Question: '''
using Visual.Web.Developer.2010.Express;
using SQL.Server.Management.Studio.2008.R2;
'''
What I'm ultimately trying to do is update a sql database..
I'm stuck at this step.. I've got my webpage to print the sqldatabase content into a div.. Right now, I'm trying to put some content into a textbox. But whenever I debug, it's throwing me this error. Stuck at this part, please shine some light on my situation.
Also.. Am I going the right way with this? Is there a more effective method of doing this? Opinions and links to good tutorials/walkthroughs would be appreciated too! Thanks in advance.
My html
'''
<input runat="server" class="hexen" id="investigate1"/><br />
<input type="text" class="hexen" id="investigate2"/><br />
<input type="text" class="hexen" id="investigate3"/><br />
<input type="text" class="hexen" id="investigate4"/><br />
<input type="text" class="hexen" id="investigate5"/><br />
<asp:Button ID="Button1" runat="server" Text="Button" onclick="Button1_Click" />
'''
My C#
'''
using System;
using System.Data;
using System.Data.SqlClient;
using System.Drawing;
using System.Collections.Generic;
using System.Configuration;
using System.Linq;
using System.Web;
using System.Web.UI;
using System.Web.UI.WebControls;
using System.Web.Services;
namespace WebApplication1
{
public partial class Default1 : System.Web.UI.Page
{
protected void SimpleRead(object sender, EventArgs e)
{
}
protected void Button1_Click(object sender, EventArgs e)
{
SqlConnection conn = new SqlConnection("Data Source=AZUES-336\JDOESQLSERVER;Initial Catalog=Northwind;Integrated Security=SSPI");
SqlDataReader rdr = null;
try
{
conn.Open();
SqlCommand cmd = new SqlCommand("select * from Customers", conn);
rdr = cmd.ExecuteReader();
if (rdr.Read())
{
investigate1.Text = rdr.GetValue(0).ToString;//Presumably where the error is happening
}
}
finally
{
if (rdr != null)
{ rdr.Close(); }
if (conn != null)
{ conn.Close(); }
}
}
}
}
'''
@Seany84
Default.aspx
'''
<%@ Page Title="Home Page" Language="C#" MasterPageFile="~/Site.master" AutoEventWireup="true"
CodeBehind="Default.aspx.cs" Inherits="WebApplication1.Default1" %>
<asp:Content ID="HeaderContent" runat="server" ContentPlaceHolderID="HeadContent">
</asp:Content>
<asp:Content ID="BodyContent" runat="server" ContentPlaceHolderID="MainContent">
<script type="text/javascript">
$(document).ready(function () {
$('.hexen').after('<span class="ui-state-default ui-corner-all ui-icon-disk ui-icon saveButton" title="Save" style="float:left"></span>')// ui icon
.keypress(function () {$(this).next('.saveButton').show();}); //adds ui icon
$('.ui-state-default').hover(
function () {$(this).addClass('ui-state-hover');},
function () {$(this).removeClass('ui-state-hover');}
); //ui icon hover
$('.saveButton').click(function () {
var id = $(this).prev().attr('id'); //used in the "data" attribute of the ajax call
var value = $(this).prev().val(); //used in the "data" attribute of the ajax call
$.ajax({
type: "POST",
url: "Default.aspx",
data: "{Id: " + id + ", Value: " + value + "}",
dataType: "json",
contentType: "application/json; charset=utf-8",
success: function (data) {
console.log(data);
}
});
$(this).hide();
}); //runs ajax call and removes ui-icon after .saveButton is clicked
}); //end .ready
</script>
<input runat="server" class="hexen" id="investigate1"/><br />
<input type="text" class="hexen" id="investigate2"/><br />
<input type="text" class="hexen" id="investigate3"/><br />
<input type="text" class="hexen" id="investigate4"/><br />
<input type="text" class="hexen" id="investigate5"/><br />
<asp:Button ID="Button1" runat="server" Text="Button" onclick="Button1_Click" />
</asp:Content>
'''
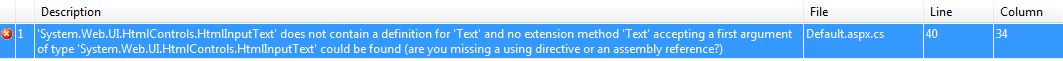
Answer: You need to use an ASP server control instead of a standard HTML input.
Replace,
'''
<input runat="server" class="hexen" id="investigate1"/>
'''
with
'''
<asp:TextBox ID="investigate1" runat="server" CssClass="hexen" />
'''
and try it then.
Also, should the line:
'''
investigate1.Text = rdr.GetValue(0).ToString;
'''
be this instead:
'''
investigate1.Text = rdr.GetValue(0).ToString();
'''
<URL> have good tutorials for ASP.net web forms, MVC and web pages.